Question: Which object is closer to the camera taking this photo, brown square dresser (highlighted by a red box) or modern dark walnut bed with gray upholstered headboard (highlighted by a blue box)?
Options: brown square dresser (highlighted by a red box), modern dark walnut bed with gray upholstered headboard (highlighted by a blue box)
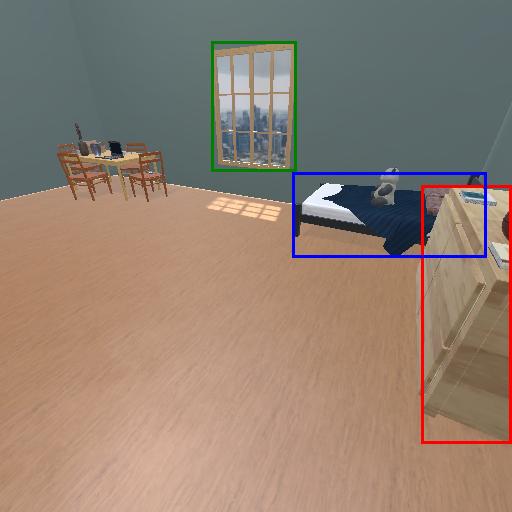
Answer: brown square dresser (highlighted by a red box)